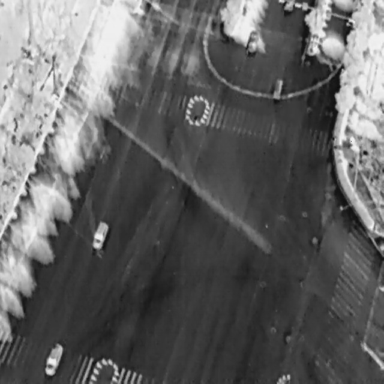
There are three Cars in the infrared image.